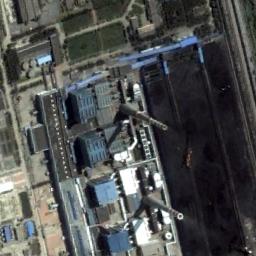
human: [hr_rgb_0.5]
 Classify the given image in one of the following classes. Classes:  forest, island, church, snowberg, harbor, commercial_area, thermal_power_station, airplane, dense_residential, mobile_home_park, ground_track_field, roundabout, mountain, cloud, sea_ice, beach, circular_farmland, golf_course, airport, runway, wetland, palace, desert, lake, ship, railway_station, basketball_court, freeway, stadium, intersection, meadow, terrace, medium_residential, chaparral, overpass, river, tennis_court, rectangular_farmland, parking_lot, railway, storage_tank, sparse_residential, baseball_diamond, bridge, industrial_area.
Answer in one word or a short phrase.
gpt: thermal_power_station